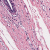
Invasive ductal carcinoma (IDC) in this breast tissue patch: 0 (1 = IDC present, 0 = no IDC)